Question: I have a gridView with 20 custom components shown on screen at a time (as the grid view items). Scrolling the view is very choppy, and I'm trying to determine why. My systrace (shown below) shows a huge amount of time spent in performTraversals and getDisplayList (about 40ms), but I can't tell what they're doing. I've added custom tracing for my onMeasure, onLayout, and onDraw. Those are all by comparison.
I'm not sure where to go next to determine what's taking up all the time...

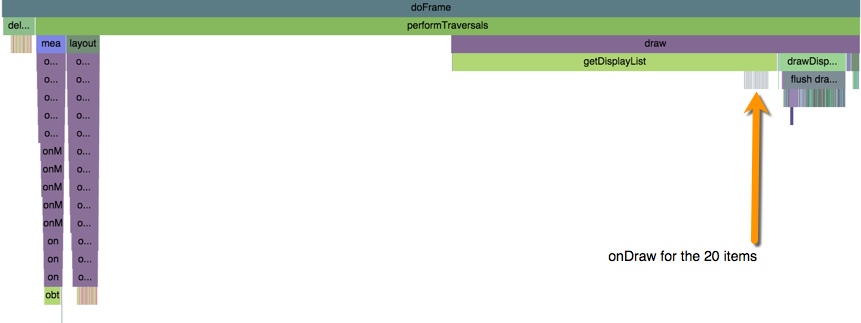
Answer: So this ended up being pretty specific. The problem was that I need to invalidate items in a GridView when the GridView is scrolled because they're custom controls that need to redraw themselves. From the GridView OnScroll, I was calling GridView.invalidateViews(). That, as it turns out, is VERY slow. I replaced it with the following:
'''
for(int visiblePosition = 0; visiblePosition <= mGridView.getLastVisiblePosition() - mGridView.getFirstVisiblePosition(); visiblePosition++) {
mGridView.getChildAt(visiblePosition).invalidate();
}
'''
That little loop is insanely faster than invalidateViews. I didn't look through the code to determine why.
So, how did I determine this was the problem? All of these fancy tools didn't really help. Instead, I used some good ol' fashioned commentjitsu. I kept paring down everything that happened when I scrolled, and that's the line that made the difference. My frames went from ~50ms to ~8ms.